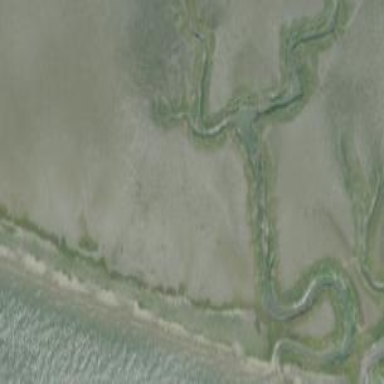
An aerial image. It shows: Tidal water stream.